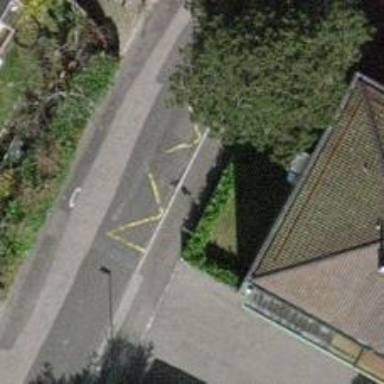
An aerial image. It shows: Bus stop with platform for public transport.